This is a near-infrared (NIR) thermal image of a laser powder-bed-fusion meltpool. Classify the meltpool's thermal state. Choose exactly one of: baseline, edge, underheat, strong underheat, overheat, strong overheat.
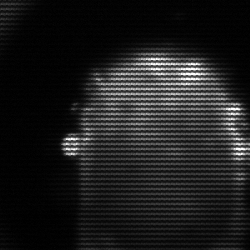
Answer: baseline